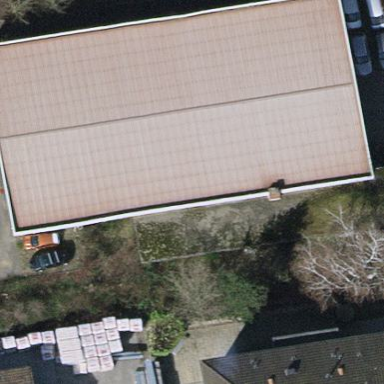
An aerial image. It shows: Building with flat roof.